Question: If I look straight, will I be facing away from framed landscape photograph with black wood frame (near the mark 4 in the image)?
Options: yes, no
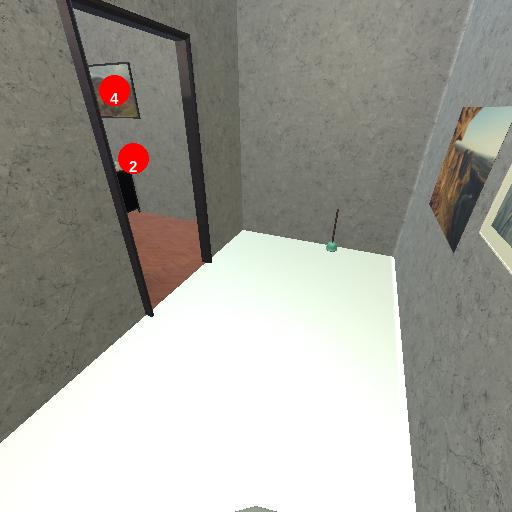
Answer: yes